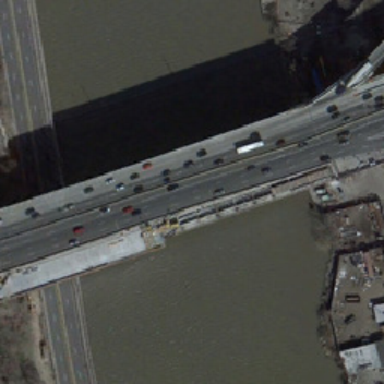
Wide bridge with many vehicles one end of the bridge is on an empty road .